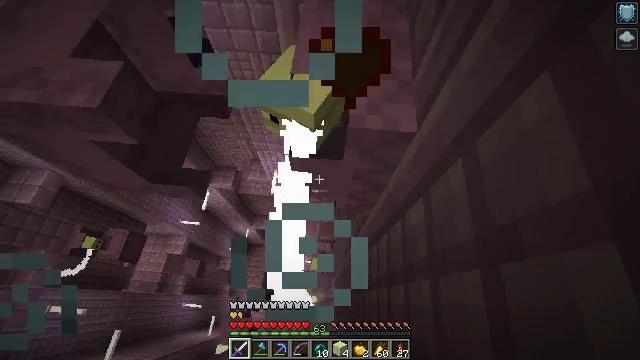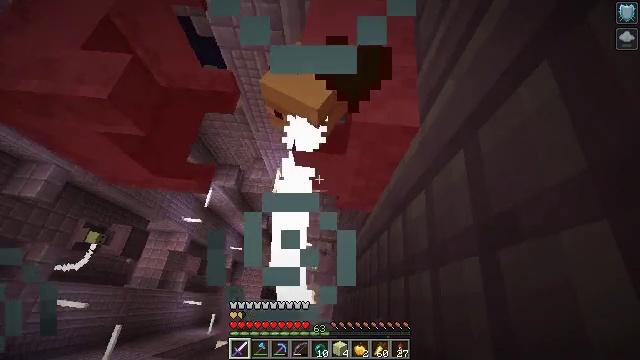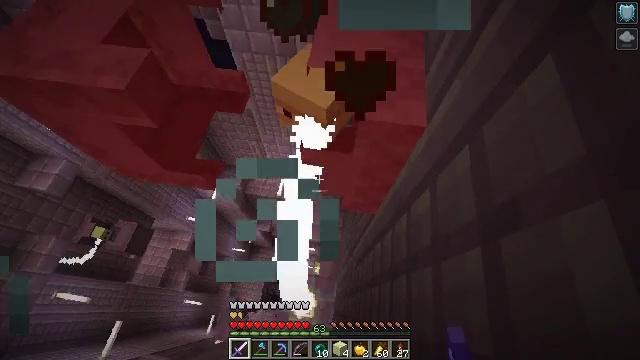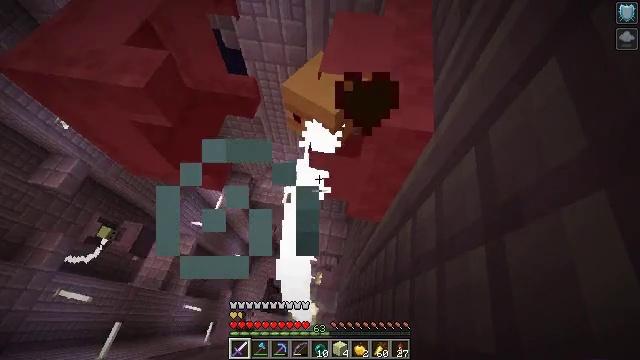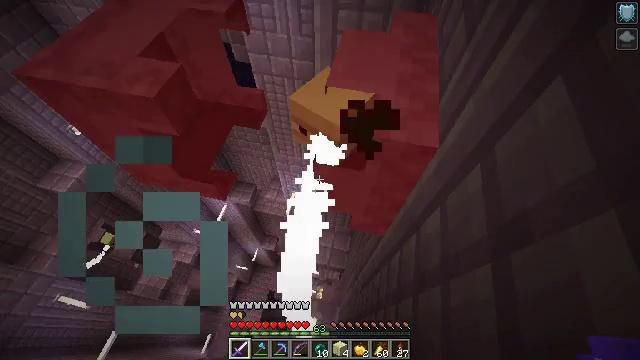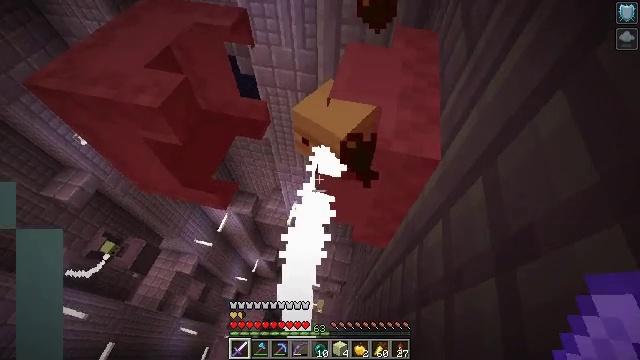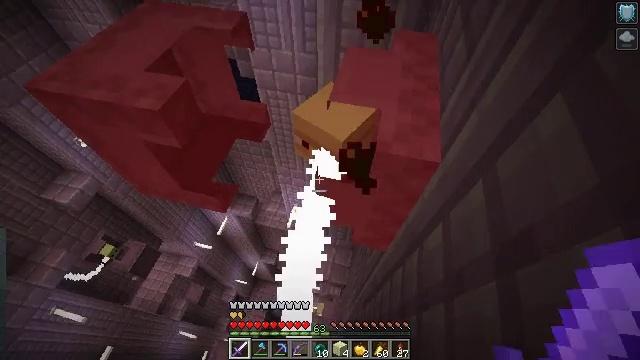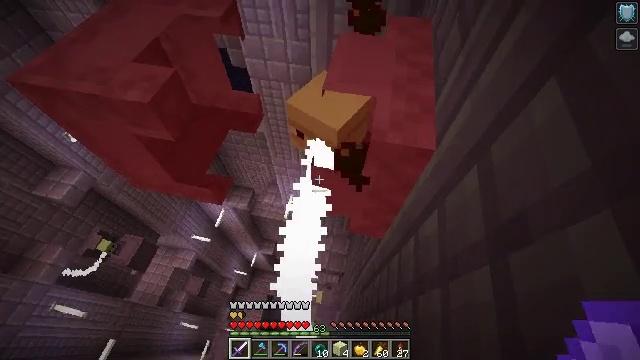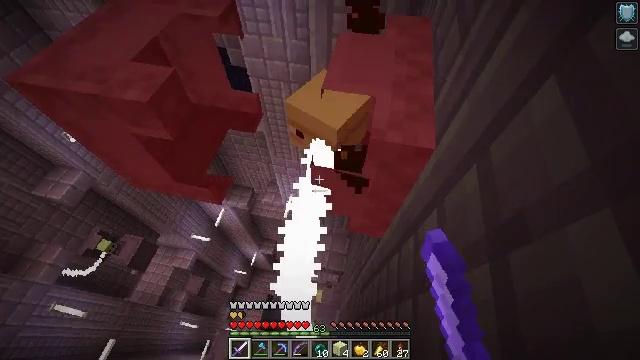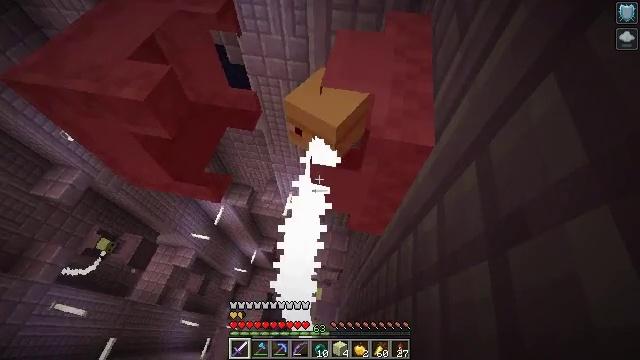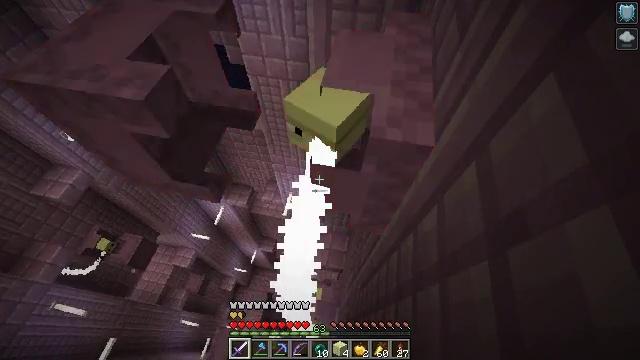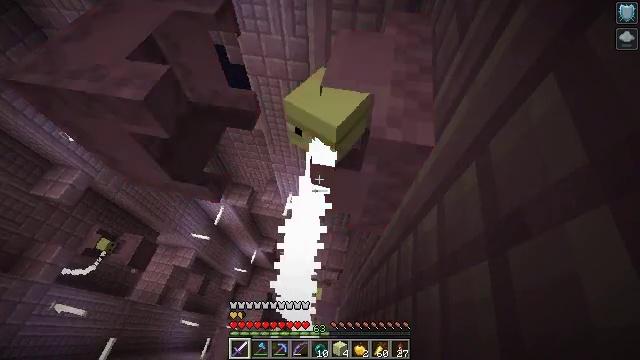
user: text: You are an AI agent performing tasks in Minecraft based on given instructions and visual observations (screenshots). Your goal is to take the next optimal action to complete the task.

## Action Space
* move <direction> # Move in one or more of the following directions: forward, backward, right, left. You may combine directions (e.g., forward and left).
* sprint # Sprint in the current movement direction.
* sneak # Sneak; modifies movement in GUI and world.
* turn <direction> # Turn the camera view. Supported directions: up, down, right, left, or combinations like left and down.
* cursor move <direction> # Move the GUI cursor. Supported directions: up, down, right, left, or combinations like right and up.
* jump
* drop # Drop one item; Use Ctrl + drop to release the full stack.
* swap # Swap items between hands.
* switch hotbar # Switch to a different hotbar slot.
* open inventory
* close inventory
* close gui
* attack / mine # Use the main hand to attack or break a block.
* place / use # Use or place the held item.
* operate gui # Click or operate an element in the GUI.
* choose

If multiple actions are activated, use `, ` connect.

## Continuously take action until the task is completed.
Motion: motion action
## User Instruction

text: Combat the shulker.
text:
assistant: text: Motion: move back, turn left
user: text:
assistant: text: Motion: move back, turn left and up
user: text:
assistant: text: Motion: move back, turn left and up
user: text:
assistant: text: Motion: move back, turn left and up
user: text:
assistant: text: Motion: move back, turn up
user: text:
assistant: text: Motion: move back
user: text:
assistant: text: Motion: move back, turn right and down, attack / mine
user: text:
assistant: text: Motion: attack / mine
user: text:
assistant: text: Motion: attack / mine
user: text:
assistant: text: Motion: attack / mine
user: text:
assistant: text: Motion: no_op
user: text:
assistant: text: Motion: no_op